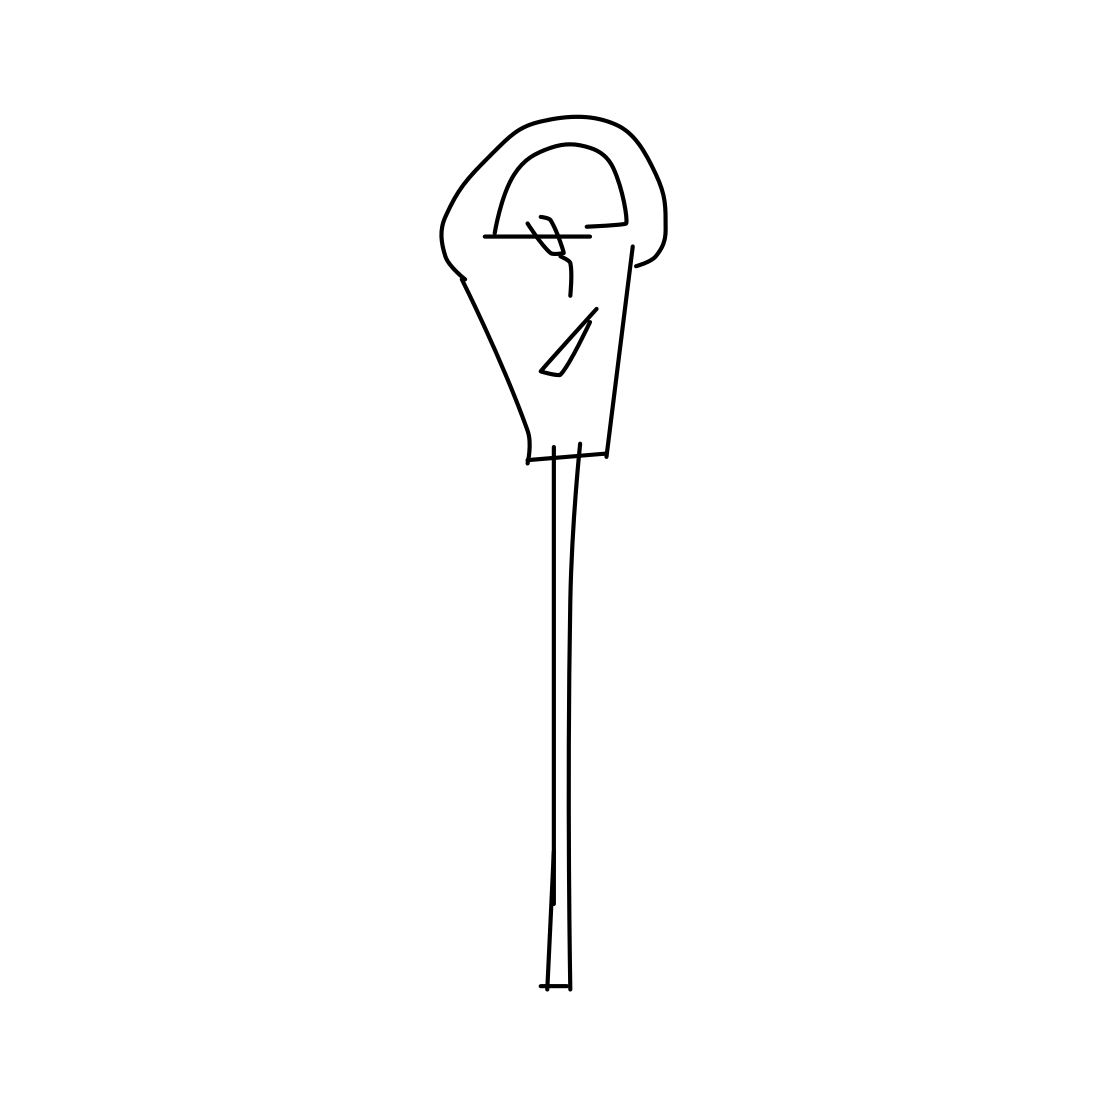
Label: parking meter